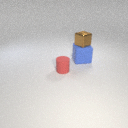
large blue rubber cube below small brown metal cube